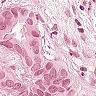
Metastatic tissue present: yes